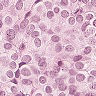
Metastatic tissue present: yes